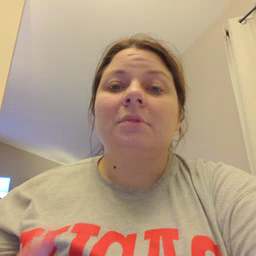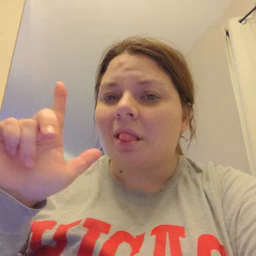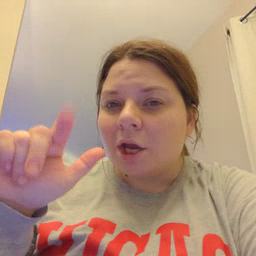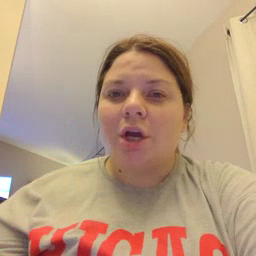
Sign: later